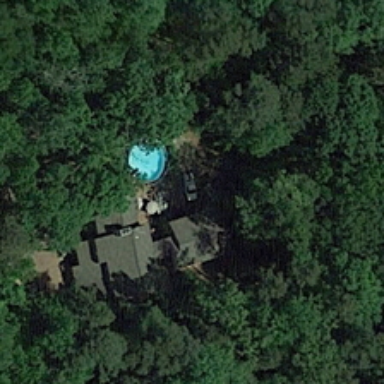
Many green trees are around a building with a swimming pool .